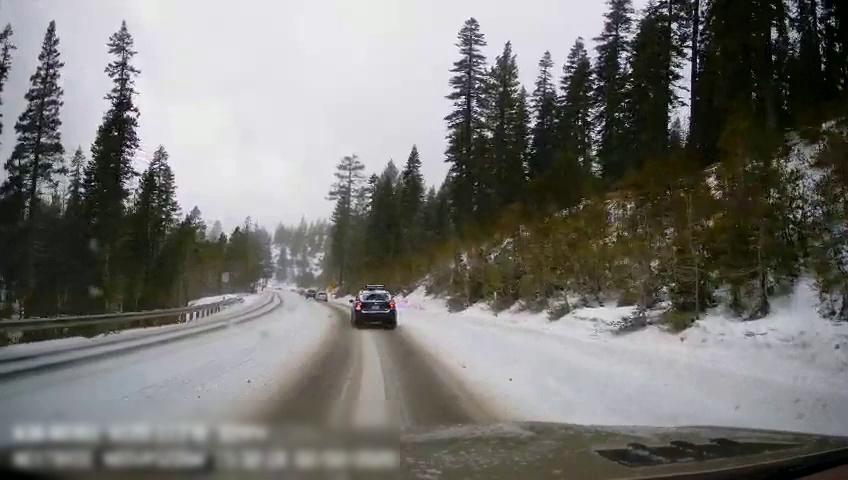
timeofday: Day
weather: Snowy
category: Drivable Space
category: Vehicles | Car
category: Vehicles | Car